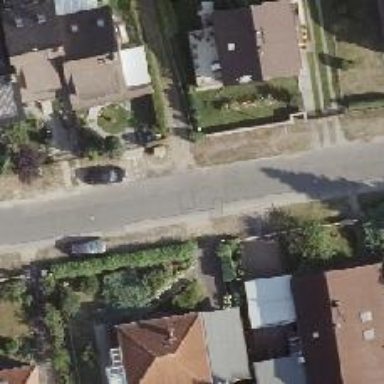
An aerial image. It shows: Residential road with parallel parking on both sides. The road surface is asphalt.